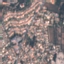
Land use / land cover: Residential